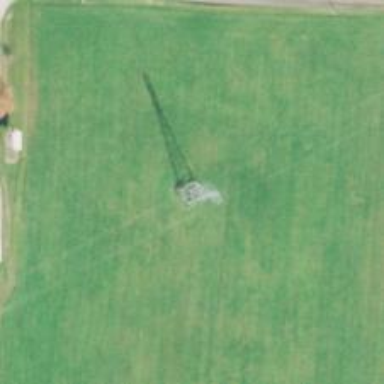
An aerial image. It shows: Lattice structure tower used for power distribution.